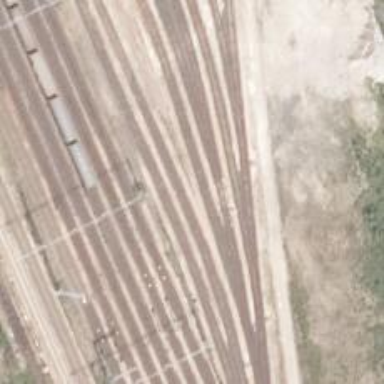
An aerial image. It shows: Railway yard in service.